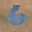
Label: 6